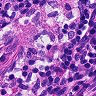
Metastatic tissue present: no